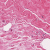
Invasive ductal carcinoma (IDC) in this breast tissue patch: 0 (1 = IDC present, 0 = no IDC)